Question: I am developing Drawing App for Windows store.I want to save information of Line and Images in XML drawn in the screen How can I do that please give me suggestion?

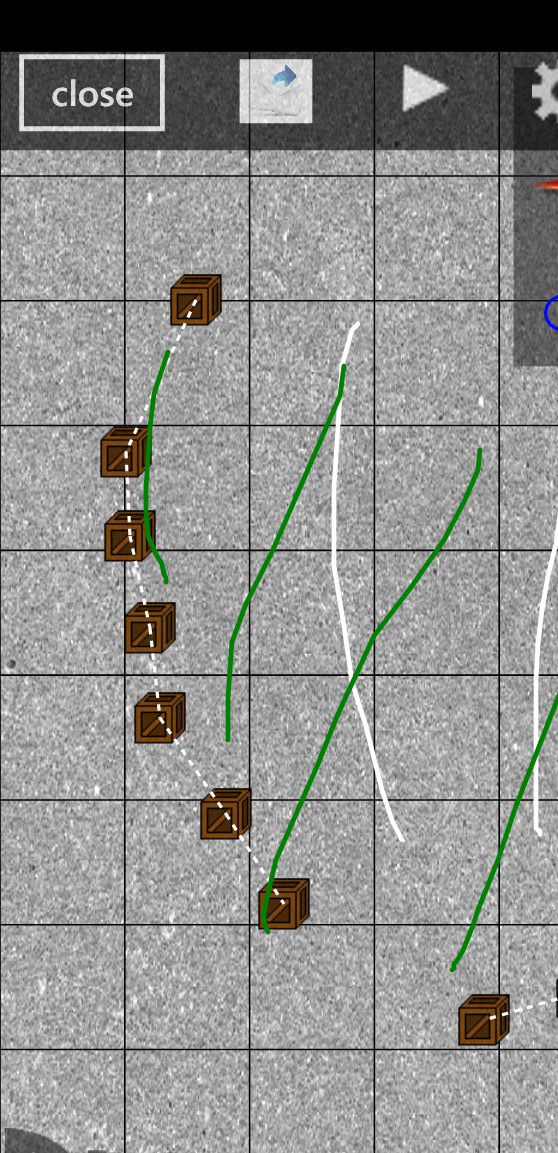
Answer: Try to use XML/JSON serialization for line. You can save image as base64 strings
<URL>
<URL>
<URL>